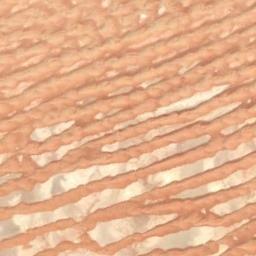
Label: desert